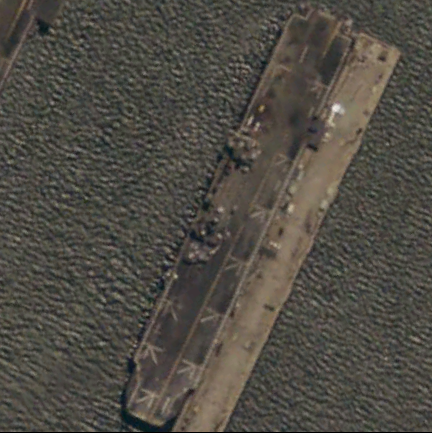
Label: assault